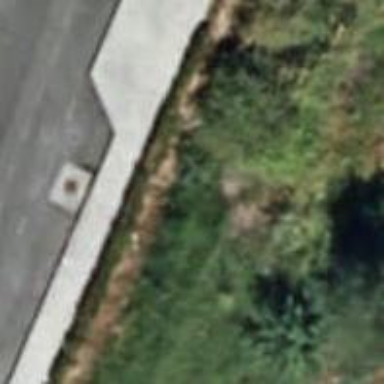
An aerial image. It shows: Sidewalk.